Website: lowes
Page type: receipt
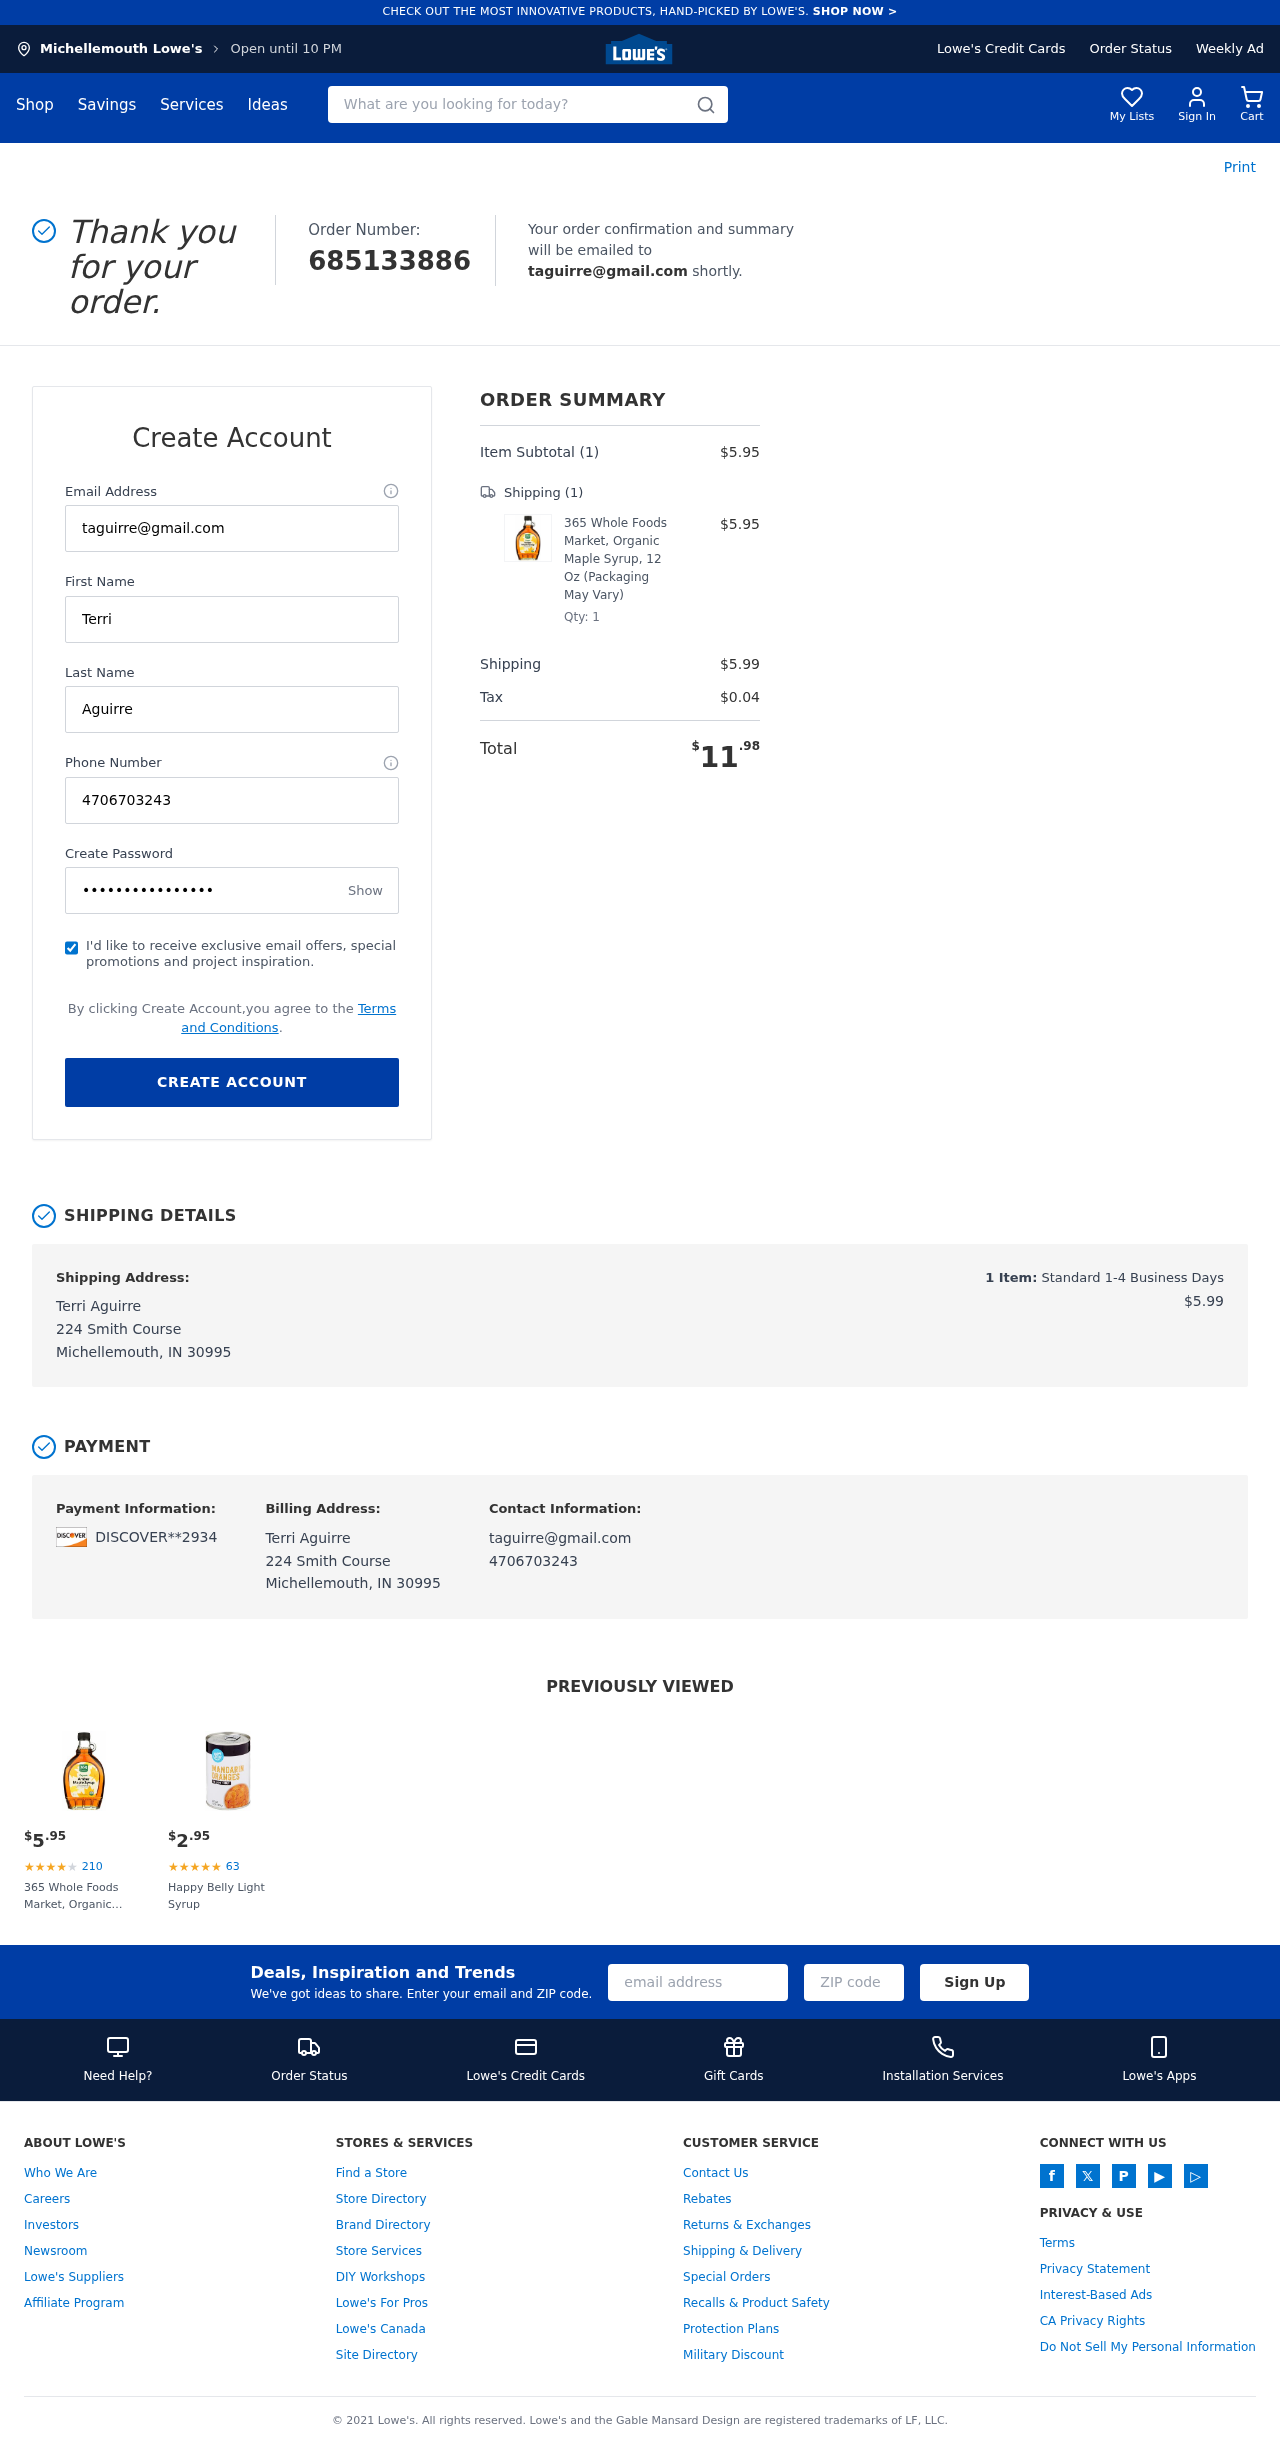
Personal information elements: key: PII_CARD_LAST4
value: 2934
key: PII_CARD_TYPE
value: DISCOVER
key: PII_CITY
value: Michellemouth
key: PII_EMAIL
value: taguirre@gmail.com
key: PII_FULLNAME
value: Terri Aguirre
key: PII_PHONE
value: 4706703243
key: PII_STREET
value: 224 Smith Course
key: PII_FIRSTNAME
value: Terri
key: PII_LASTNAME
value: Aguirre
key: PII_CITY_STATE_ZIP
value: Michellemouth, IN 30995
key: PII_FULLNAME2
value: Terri Aguirre
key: PII_FULLNAME3
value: Terri Aguirre
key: PII_FIRSTNAME2
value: Terri
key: PII_FIRSTNAME3
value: Terri
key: PII_LASTNAME2
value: Aguirre
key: PII_LASTNAME3
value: Aguirre
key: PII_FIRSTNAME_DERIVED
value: Terri
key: PII_LASTNAME_DERIVED
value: Aguirre
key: PII_FULLNAME_DERIVED
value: Terri Aguirre
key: PII_NAME_FULL_DERIVED
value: Terri Aguirre
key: PII_POSTCODE
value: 30995
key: PII_STATE_ABBR
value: IN
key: PII_POSTCODE_FULL
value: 30995
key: PII_CITY_STATE
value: Michellemouth, IN
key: PII_POSTCODE_NUMERIC
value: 30995
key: PII_EMAIL2
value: taguirre@gmail.com
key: PII_EMAIL3
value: taguirre@gmail.com
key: PII_PHONE_LINE
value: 3243
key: PII_PHONE_SUFFIX
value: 3243
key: PII_PHONE2
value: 4706703243
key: PII_PHONE3
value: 4706703243
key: PII_PHONE_NUMERIC
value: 4706703243
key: PII_PHONE_LINE_NUMERIC
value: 3243
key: PII_PHONE_SUFFIX_NUMERIC
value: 3243
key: PII_PHONE2_NUMERIC
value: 4706703243
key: PII_PHONE3_NUMERIC
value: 4706703243
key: PII_PHONE_DIGITS
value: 4706703243
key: PII_PHONE_LAST4
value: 3243
Product elements: key: PRODUCT1_NAME
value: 365 Whole Foods Market, Organic Maple Syrup, 12 Oz (Packaging May Vary)
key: PRODUCT1_PRICE
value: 5.95
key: PRODUCT1_QUANTITY
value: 1
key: PRODUCT2_NAME
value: Happy Belly Light Syrup
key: PRODUCT2_NUM_RATINGS
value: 63
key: PRODUCT2_PRICE
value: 2.95
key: PRODUCT1_PRICE2
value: $5.95
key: PRODUCT1_RATING2
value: ★
★
★
★
★
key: PRODUCT1_NUM_RATINGS2
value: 210
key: PRODUCT1_NAME2
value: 365 Whole Foods Market, Organic Maple Syrup, 12 Oz (Packaging May Vary)
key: PRODUCT2_RATING
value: ★
★
★
★
★
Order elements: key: ORDER_ID
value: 685133886
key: ORDER_NUM_ITEMS
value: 1
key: ORDER_SUBTOTAL
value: $5.95
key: ORDER_NUM_ITEMS2
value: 1
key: ORDER_SHIPPING_COST
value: $5.99
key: ORDER_TAX
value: $0.04
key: ORDER_TOTAL
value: $11.98
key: ORDER_NUM_ITEMS3
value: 1
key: ORDER_SHIPPING_COST2
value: $5.99
Search elements: key: HEADER_SEARCH
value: What are you looking for today?